Interaction volume radius: 5 \u00c5
Interaction volume height: 15 \u00c5
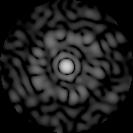
Disorder parameter: 0.8004